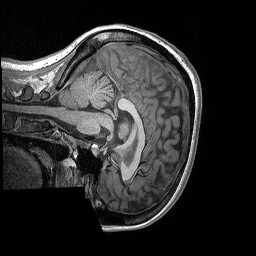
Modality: T1w
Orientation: sagittal
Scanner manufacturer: siemens
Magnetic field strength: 3 T
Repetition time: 2.3 s
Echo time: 0.00298 s